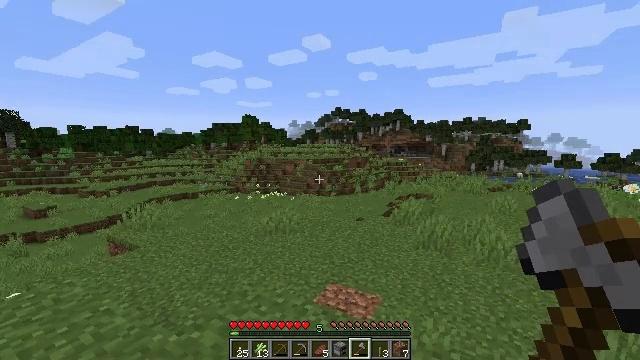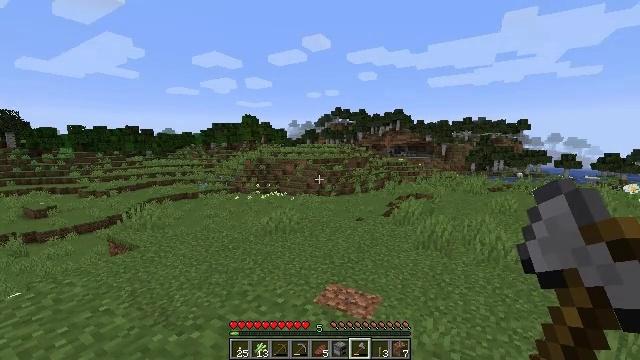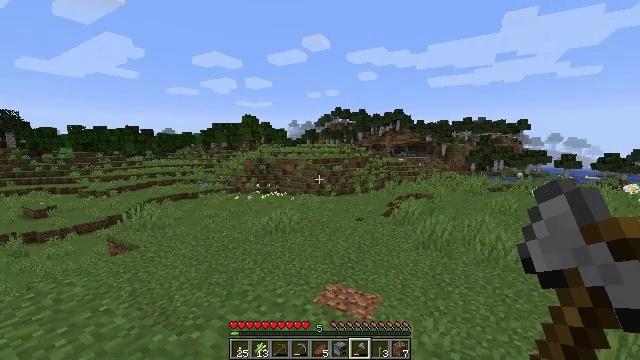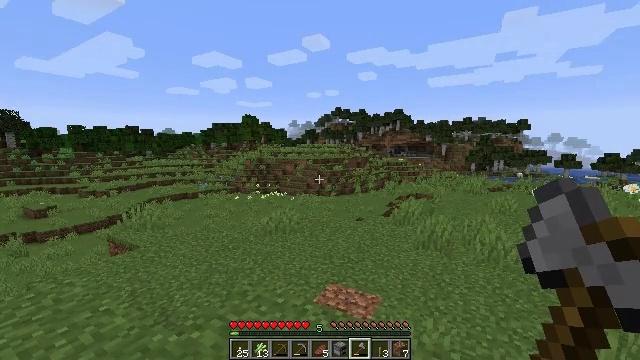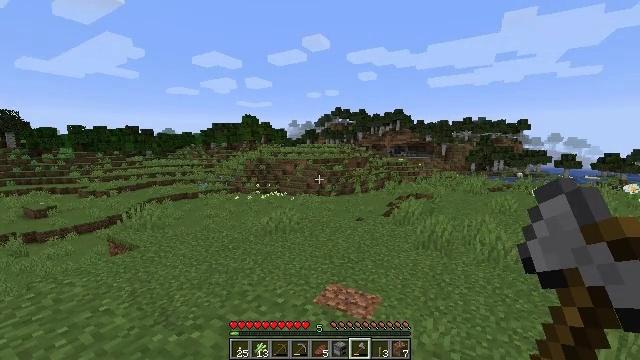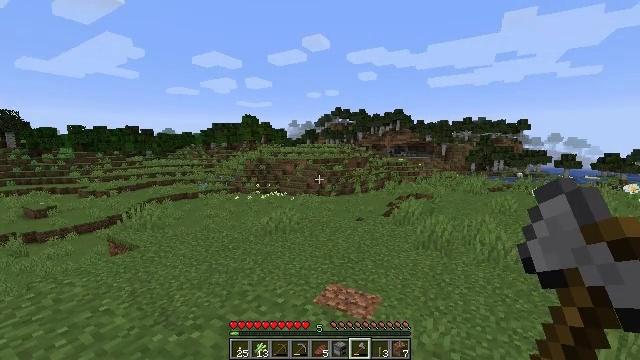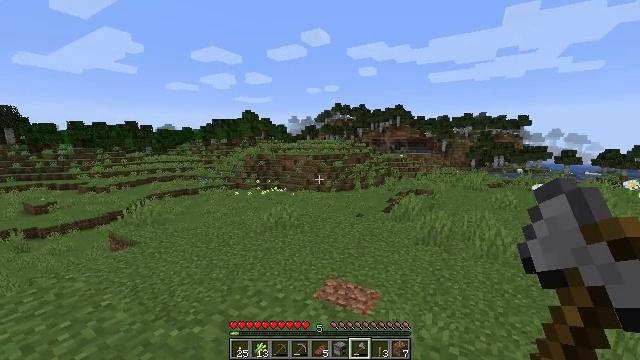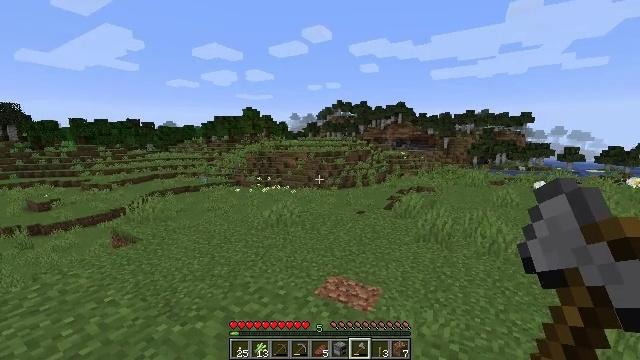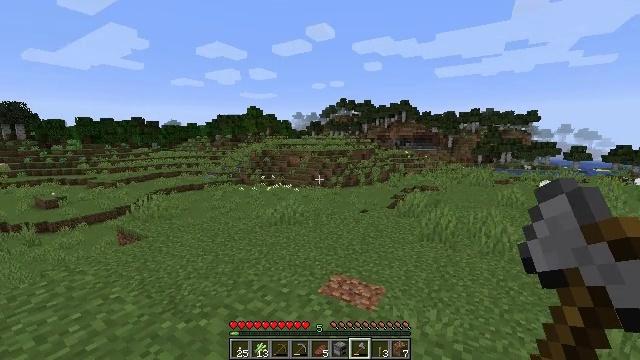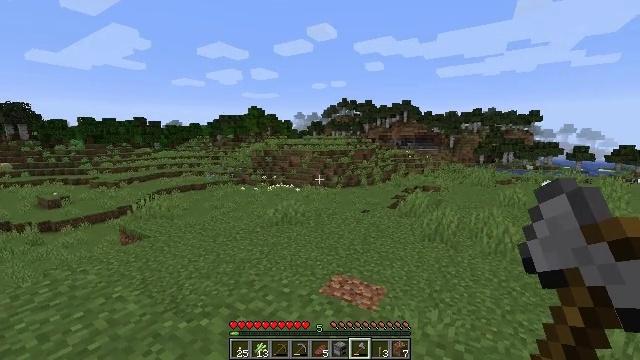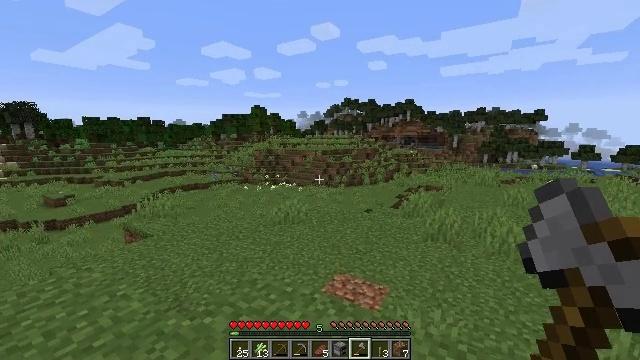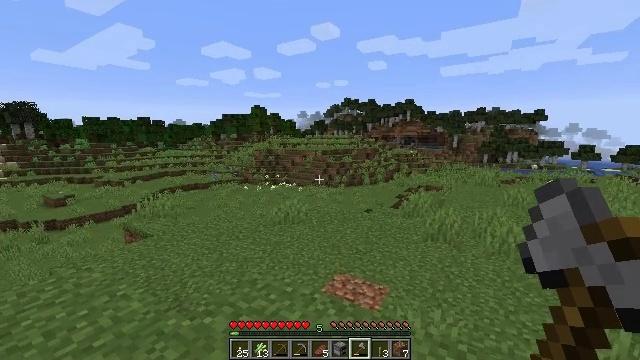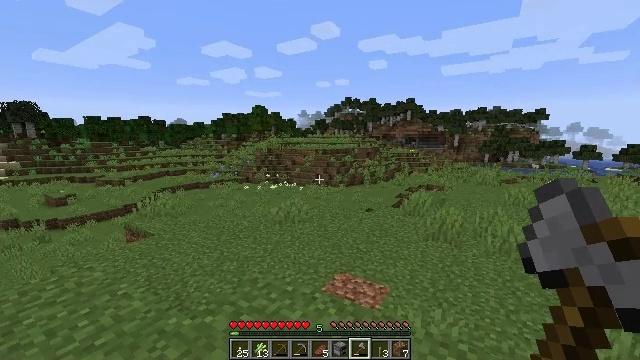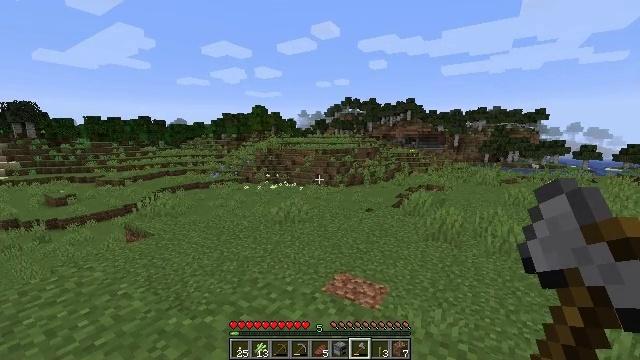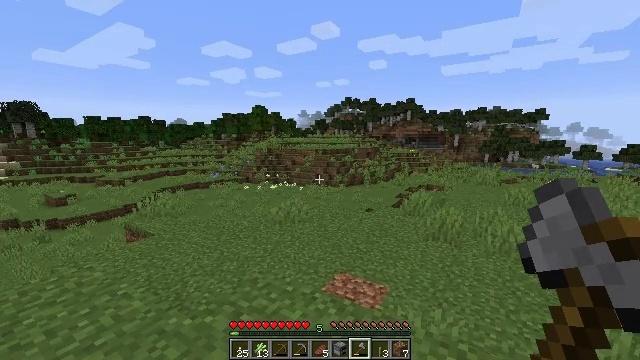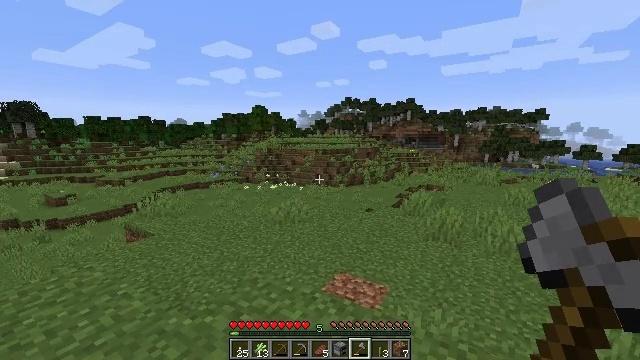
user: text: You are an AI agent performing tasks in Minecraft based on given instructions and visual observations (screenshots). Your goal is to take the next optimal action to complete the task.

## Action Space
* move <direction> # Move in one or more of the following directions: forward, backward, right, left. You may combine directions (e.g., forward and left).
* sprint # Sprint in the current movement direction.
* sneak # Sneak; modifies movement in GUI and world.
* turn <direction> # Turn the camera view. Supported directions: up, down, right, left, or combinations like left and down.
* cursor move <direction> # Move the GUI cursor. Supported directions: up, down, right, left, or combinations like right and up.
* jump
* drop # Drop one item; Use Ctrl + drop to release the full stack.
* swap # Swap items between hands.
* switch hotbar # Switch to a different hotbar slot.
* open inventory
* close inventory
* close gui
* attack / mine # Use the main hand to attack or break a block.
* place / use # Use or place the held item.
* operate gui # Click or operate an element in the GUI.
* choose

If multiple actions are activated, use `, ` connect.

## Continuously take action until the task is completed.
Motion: motion action
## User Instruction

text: Harvest sugar cane from the plant.
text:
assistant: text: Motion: no_op
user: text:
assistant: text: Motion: no_op
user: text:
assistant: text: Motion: no_op
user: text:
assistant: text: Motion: no_op
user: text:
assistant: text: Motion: no_op
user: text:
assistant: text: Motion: no_op
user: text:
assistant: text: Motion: no_op
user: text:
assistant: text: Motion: no_op
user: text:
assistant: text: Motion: no_op
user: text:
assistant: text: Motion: no_op
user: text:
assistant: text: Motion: no_op
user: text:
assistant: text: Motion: no_op
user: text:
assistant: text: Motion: no_op
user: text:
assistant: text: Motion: no_op
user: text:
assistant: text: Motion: no_op
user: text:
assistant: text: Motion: no_op
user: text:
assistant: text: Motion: no_op
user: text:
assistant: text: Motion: no_op
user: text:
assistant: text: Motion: no_op
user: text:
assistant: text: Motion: no_op
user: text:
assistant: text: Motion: no_op
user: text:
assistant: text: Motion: no_op
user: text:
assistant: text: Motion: no_op
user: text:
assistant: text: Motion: no_op
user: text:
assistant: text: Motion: no_op
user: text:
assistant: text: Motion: no_op
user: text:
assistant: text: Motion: sprint
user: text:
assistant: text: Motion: sprint
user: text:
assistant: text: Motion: sprint
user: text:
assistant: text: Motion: sprint